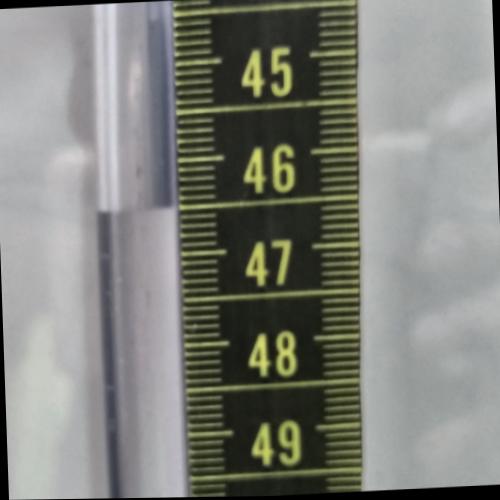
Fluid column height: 46.5 cm